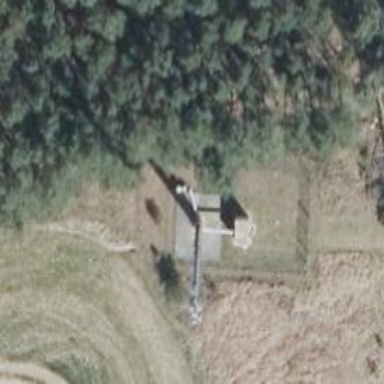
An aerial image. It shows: Communication tower.